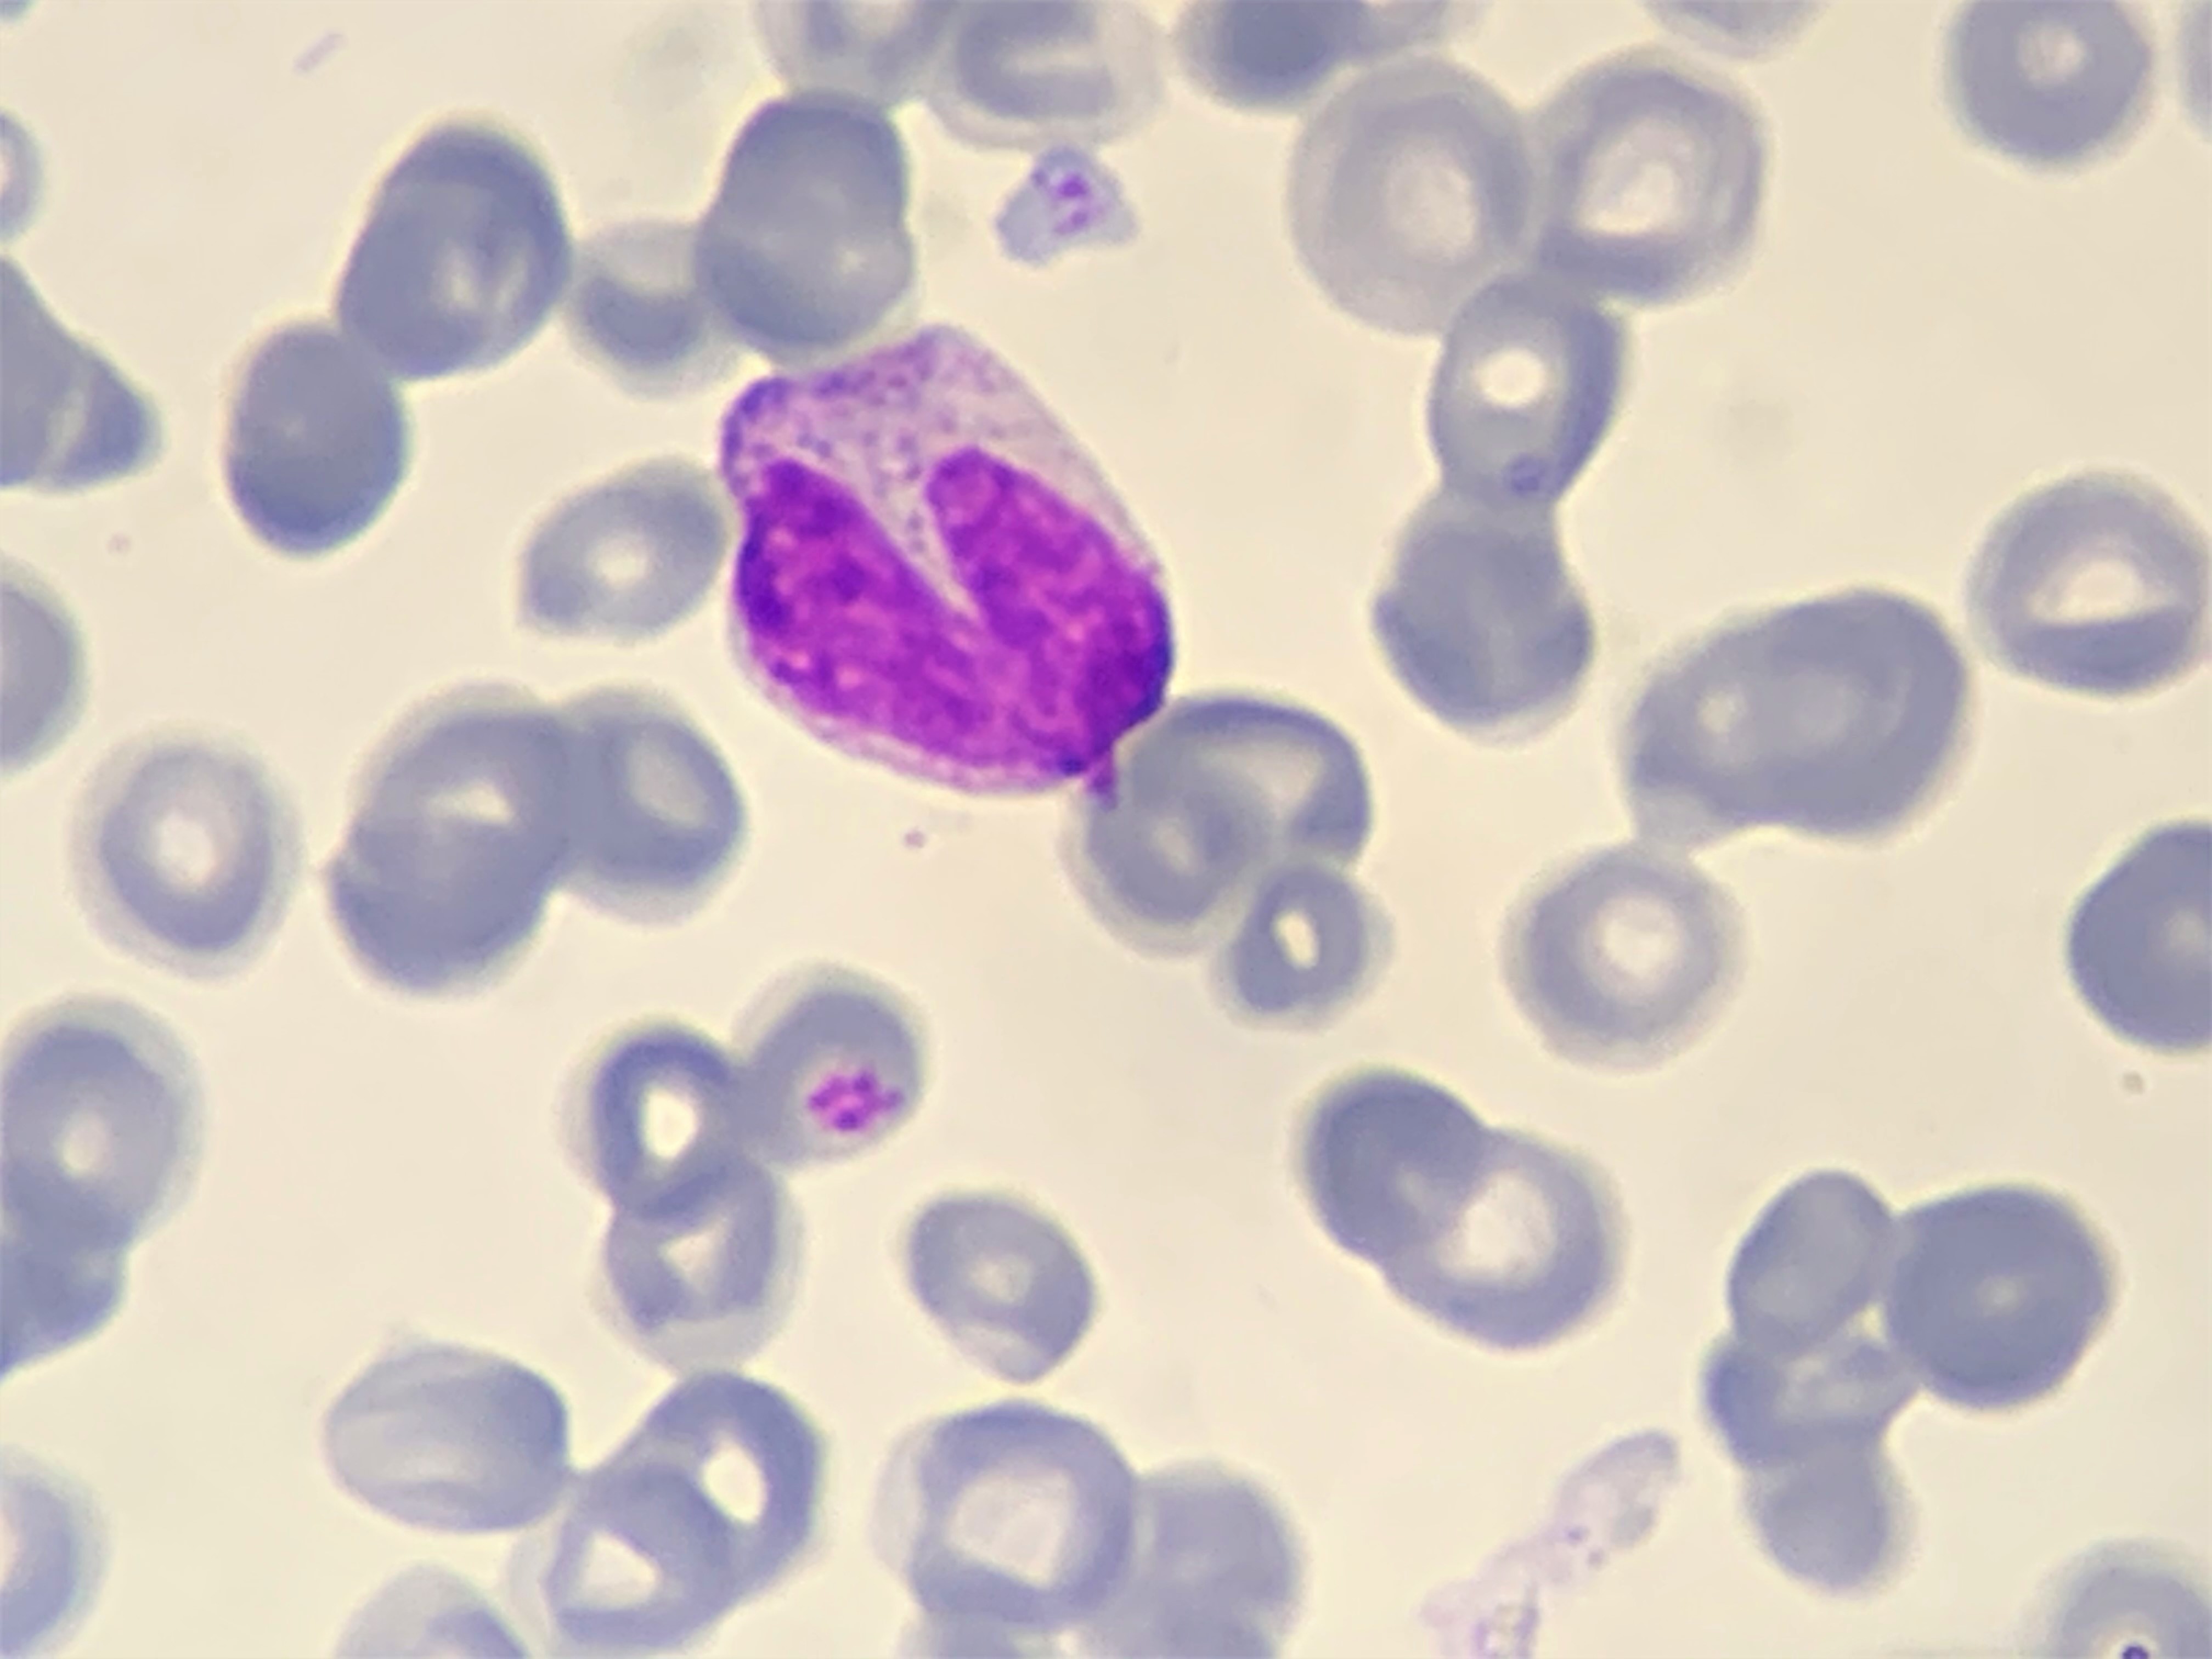
Cell type: BAND CELLS